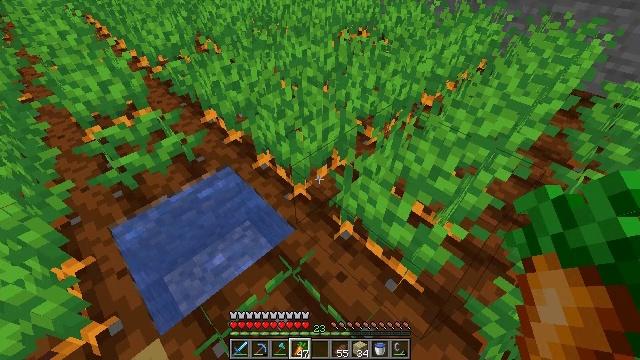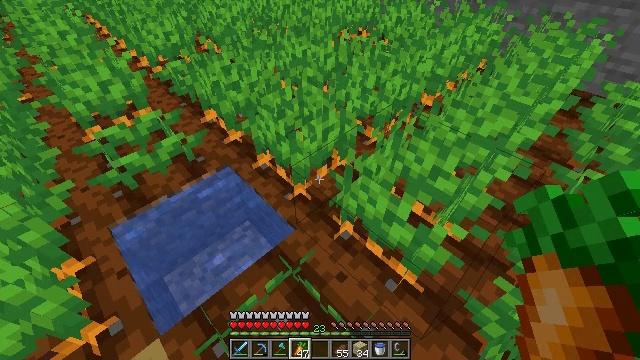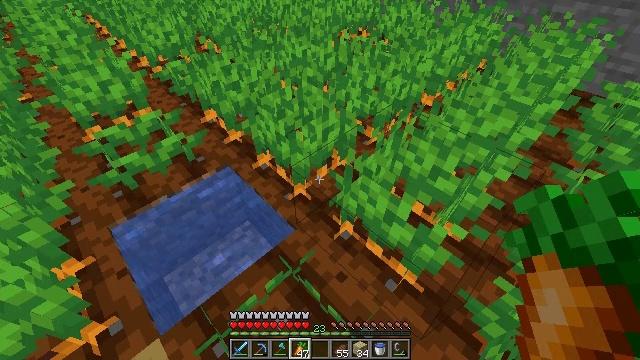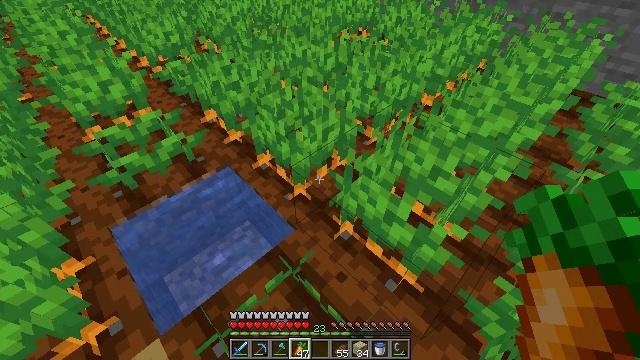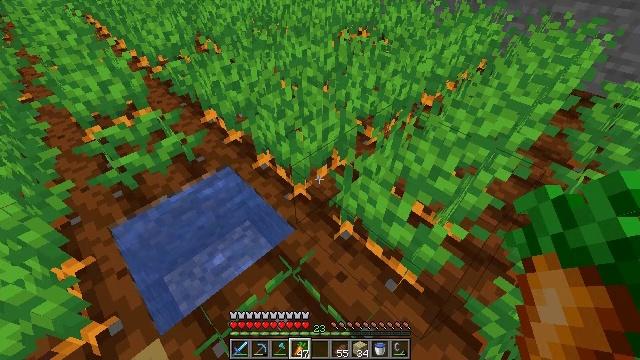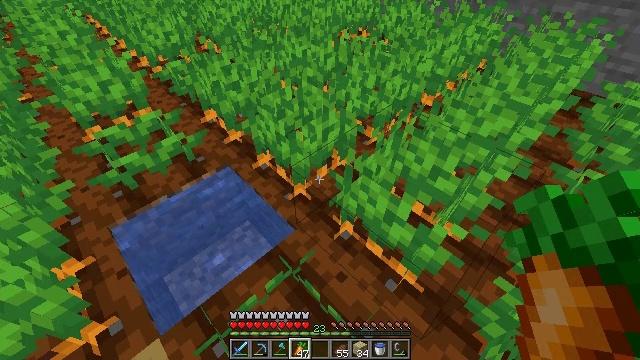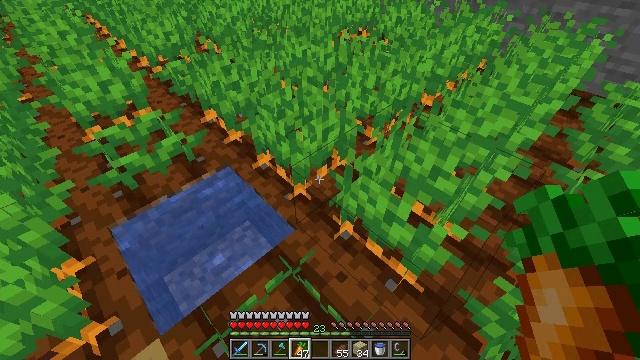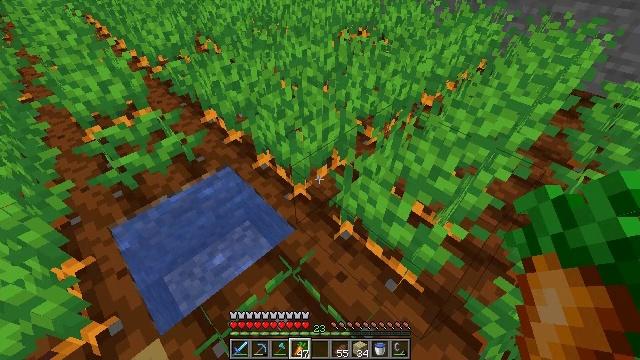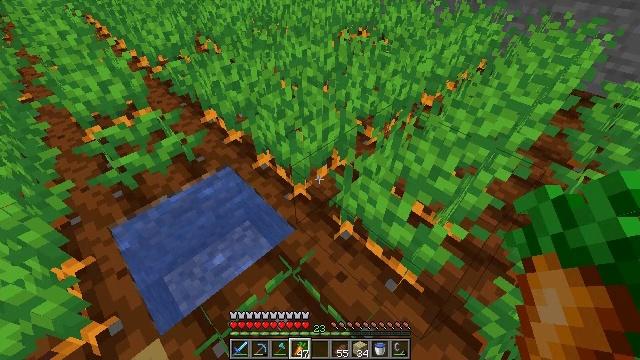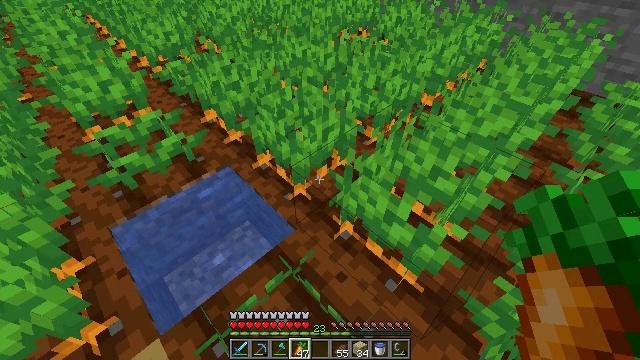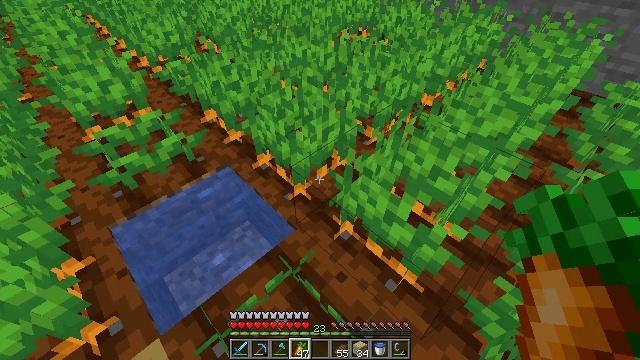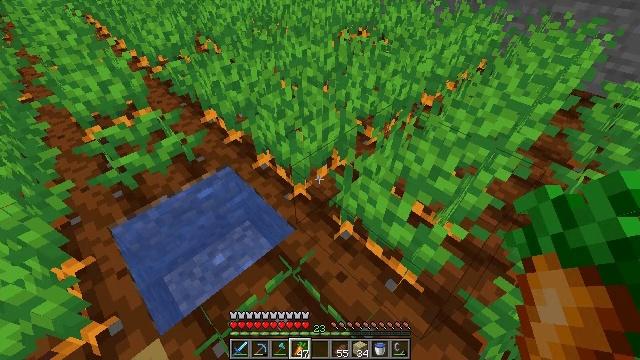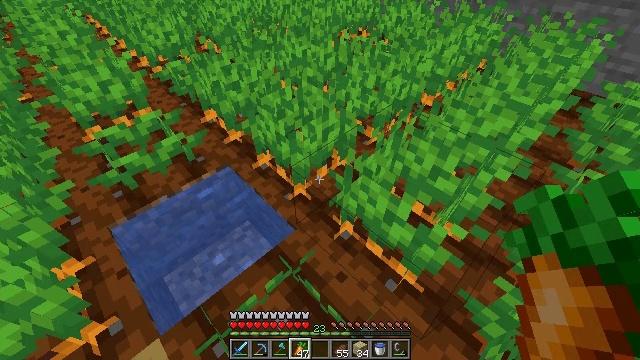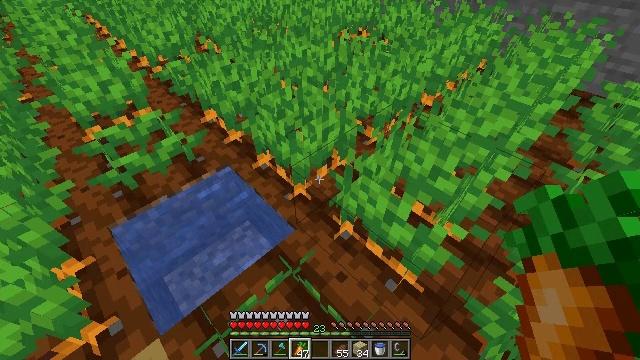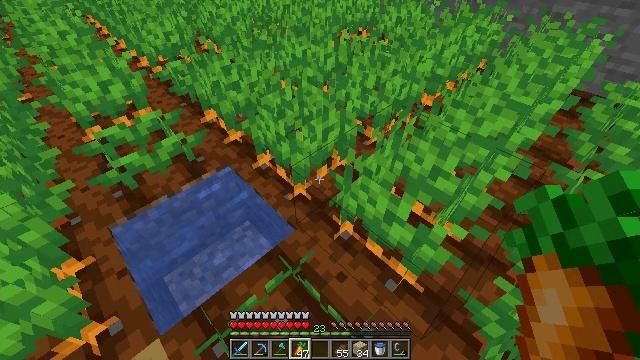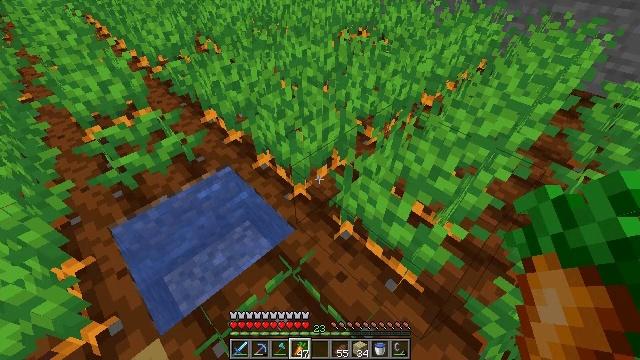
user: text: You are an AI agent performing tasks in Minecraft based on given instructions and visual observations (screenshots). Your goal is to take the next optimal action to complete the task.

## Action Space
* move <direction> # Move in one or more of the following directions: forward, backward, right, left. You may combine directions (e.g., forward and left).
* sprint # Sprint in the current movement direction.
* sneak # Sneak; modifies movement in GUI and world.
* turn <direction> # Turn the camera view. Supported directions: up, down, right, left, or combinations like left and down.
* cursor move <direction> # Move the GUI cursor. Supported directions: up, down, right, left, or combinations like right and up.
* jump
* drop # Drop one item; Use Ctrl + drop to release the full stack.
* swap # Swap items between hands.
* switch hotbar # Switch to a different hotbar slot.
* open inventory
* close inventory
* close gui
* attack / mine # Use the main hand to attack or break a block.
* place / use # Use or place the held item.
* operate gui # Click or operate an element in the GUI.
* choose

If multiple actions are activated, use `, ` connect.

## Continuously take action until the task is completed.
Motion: motion action
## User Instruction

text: Retrieve carrots by attacking the plant.
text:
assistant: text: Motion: no_op
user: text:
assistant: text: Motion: no_op
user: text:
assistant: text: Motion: no_op
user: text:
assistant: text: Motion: no_op
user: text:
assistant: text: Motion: no_op
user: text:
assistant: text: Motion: no_op
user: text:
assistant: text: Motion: no_op
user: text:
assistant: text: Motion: no_op
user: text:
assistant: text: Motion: no_op
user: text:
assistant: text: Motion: no_op
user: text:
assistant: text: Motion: no_op
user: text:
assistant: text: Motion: no_op
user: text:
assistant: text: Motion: no_op
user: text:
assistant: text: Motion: no_op
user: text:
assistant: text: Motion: no_op
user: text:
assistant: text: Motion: no_op
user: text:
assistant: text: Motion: no_op
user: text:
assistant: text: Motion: no_op
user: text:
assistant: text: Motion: no_op
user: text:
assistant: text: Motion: no_op
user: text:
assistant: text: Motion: no_op
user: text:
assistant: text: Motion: no_op
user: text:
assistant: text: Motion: no_op
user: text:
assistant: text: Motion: no_op
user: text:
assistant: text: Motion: no_op
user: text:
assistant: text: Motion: no_op
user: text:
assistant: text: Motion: no_op
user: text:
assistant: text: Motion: no_op
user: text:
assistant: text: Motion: no_op
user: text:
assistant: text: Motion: no_op